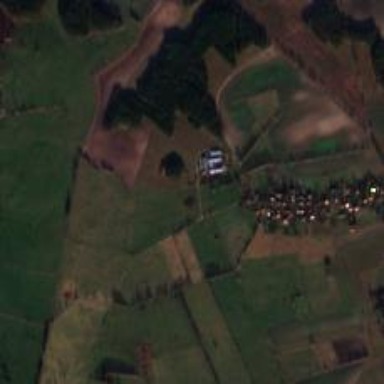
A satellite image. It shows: Picturesque farmland scene.